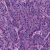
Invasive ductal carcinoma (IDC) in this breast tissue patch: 1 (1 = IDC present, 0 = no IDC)